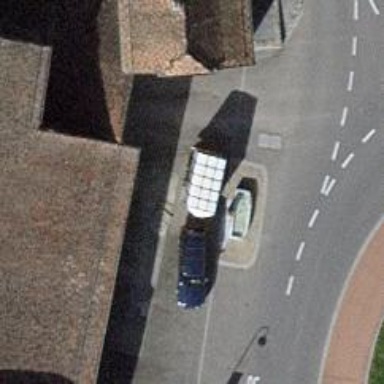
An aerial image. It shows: Fountain.